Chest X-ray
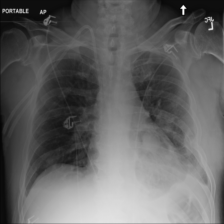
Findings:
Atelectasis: negative
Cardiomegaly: negative
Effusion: positive
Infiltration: positive
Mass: negative
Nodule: positive
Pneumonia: negative
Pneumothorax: negative
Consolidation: negative
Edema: negative
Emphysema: negative
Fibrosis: negative
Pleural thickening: negative
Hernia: negative